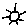
Label: sun